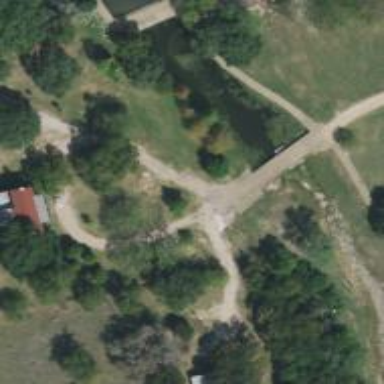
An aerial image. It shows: Service road on bridge.